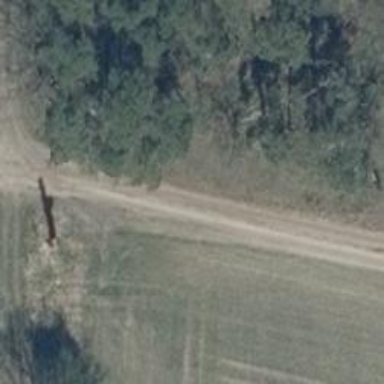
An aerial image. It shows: Dirt track road.